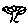
Label: tree